Question: In the app I'm delevoping, the user is able to get a photo from gallery or to take one directly from the camera, to set it as profile picture.
Then, this photo is shown in the profile page, where is placed in a way like this:

My testing phone is a HTC Sensation with KitKat 4.4.4. Here the pic shows Ok, but in my personal device, Galaxy S5 with 5.0, the pic doesn't show well. It fit's right the entire space, but appears deformed. If the image is in landscape, it get's narrowed, and if is in portrait, it get's broad.
This is the code I use for this proposal, in this case, taking the pic from the camera:
'''
/*Get's data from onActivityResult*/
Bitmap srcBmp = (Bitmap) data.getExtras().get("data");
Bitmap landBmp = null;
/*If it is square or portrait*/
if (srcBmp.getWidth() <= srcBmp.getHeight()) {
landBmp = Bitmap.createBitmap(
srcBmp,
0,
srcBmp.getHeight()/4,
srcBmp.getWidth(),
srcBmp.getHeight() /2
);
/*If is on landscape*/
} else {
landBmp = srcBmp.copy(srcBmp.getConfig(), true);
}
/*Get screen dimensions*/
Display display = getActivity().getWindowManager().getDefaultDisplay();
Point size = new Point();
display.getSize(size);
int screenWidth = size.x;
int screenHeight = size.y;
/*Bitmap scaling*/
int picOriginalWidth = srcBmp.getWidth();
int picOriginalHeight = srcBmp.getHeight();
Bitmap fullbitmap = Bitmap.createScaledBitmap(landBmp, screenWidth, (originalHeight*screenWidth)/originalWidth, true);
//After this I save the pic on memory, this works fine so isn't relevant
...
'''
So, maybe some of the operations need a correction to get well fitted, or there is a better way to do this?
EDIT--
Some things modificated in the above text. The problem is not that the Image doesn't fit the ImageView space. In fact, this is well done. The problem is that the image is getting resized and deformed.
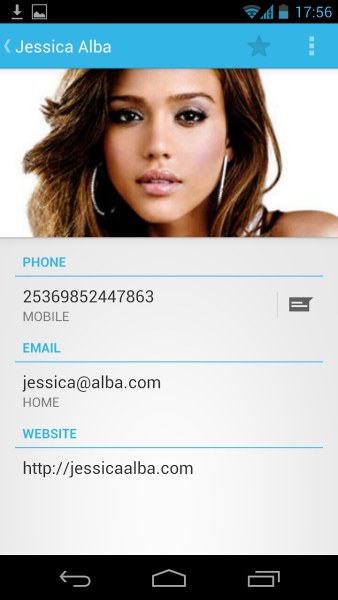
Answer: Using 'centerCrop' and 'adjustViewBounds' does the job.
'''
<ImageView
android:layout_width="fill_parent"
android:layout_height="260dp"
android:id="@+id/picview"
android:src="@drawable/header_default_full"
android:scaleType="centerCrop"
android:adjustViewBounds="true"
android:layout_alignParentTop="true" />
'''